Field crop: maize
Growth stage: 2
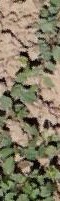
Species: convolvulus